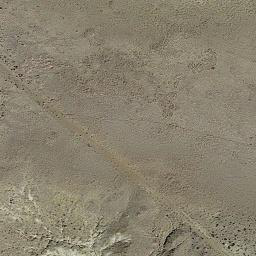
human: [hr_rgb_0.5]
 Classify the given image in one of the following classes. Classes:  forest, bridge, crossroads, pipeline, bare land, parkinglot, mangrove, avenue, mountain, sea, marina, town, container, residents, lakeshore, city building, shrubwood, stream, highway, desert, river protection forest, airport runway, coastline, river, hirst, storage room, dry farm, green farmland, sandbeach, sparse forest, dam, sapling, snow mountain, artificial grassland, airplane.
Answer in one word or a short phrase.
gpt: bare land